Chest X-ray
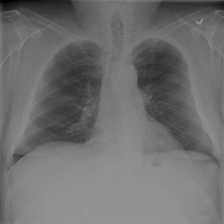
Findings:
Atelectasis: negative
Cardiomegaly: negative
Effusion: negative
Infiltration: negative
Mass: negative
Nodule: negative
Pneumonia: negative
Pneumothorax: negative
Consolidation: negative
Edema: negative
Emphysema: negative
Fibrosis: negative
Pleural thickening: negative
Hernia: negative